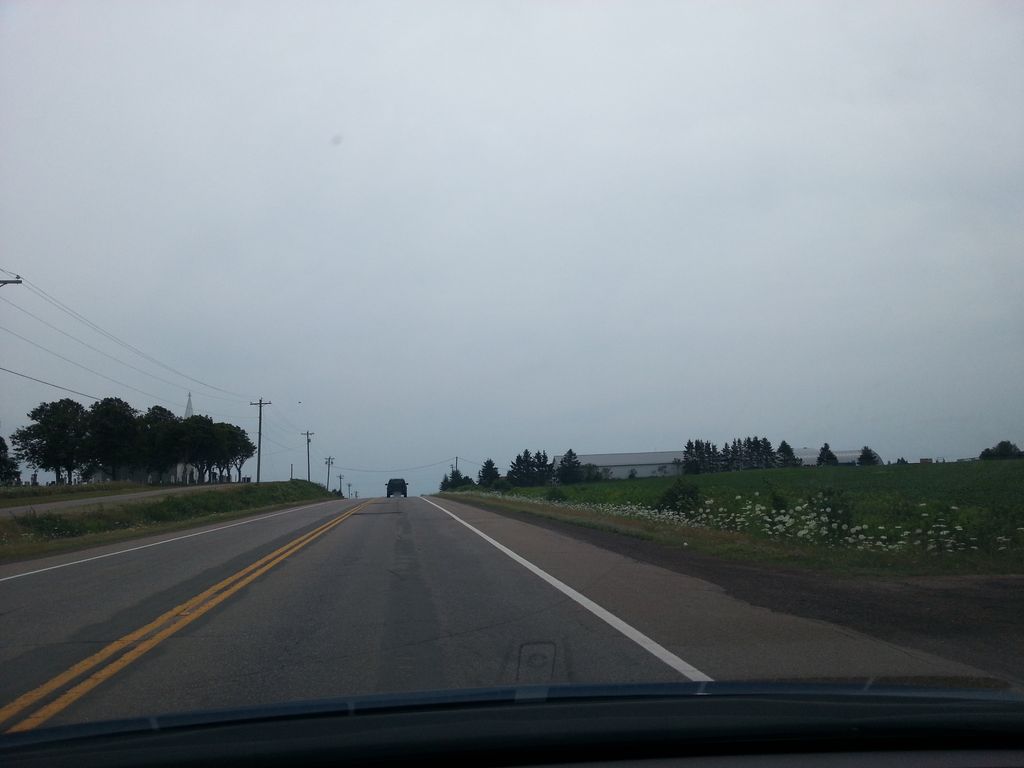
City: charlottetown